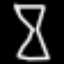
Label: hourglass